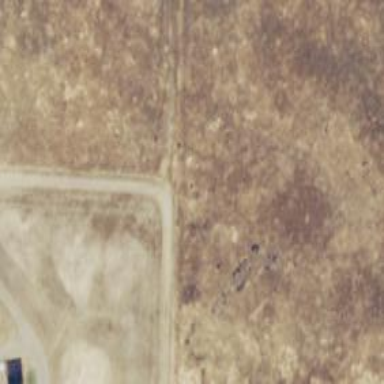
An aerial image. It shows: Track road.